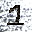
Label: 1